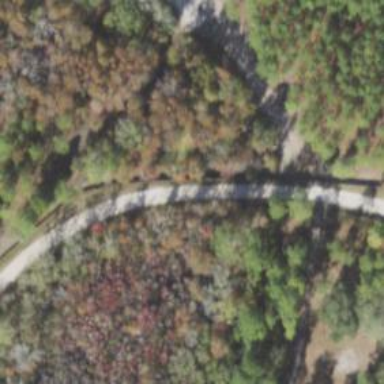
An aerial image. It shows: Service road with grade2 tracktype.